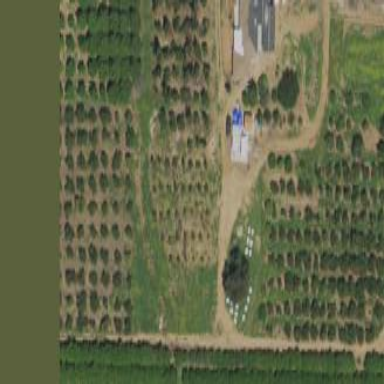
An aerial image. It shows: Orange orchard with beautiful orange trees.